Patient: sex M, age 37
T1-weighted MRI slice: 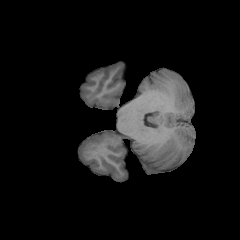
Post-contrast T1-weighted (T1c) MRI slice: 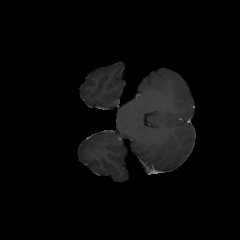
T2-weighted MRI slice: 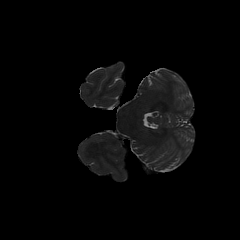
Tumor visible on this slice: no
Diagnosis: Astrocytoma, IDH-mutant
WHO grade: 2